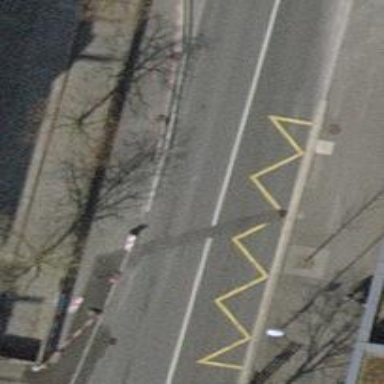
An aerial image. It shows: Bus stop with stop position for public transport.